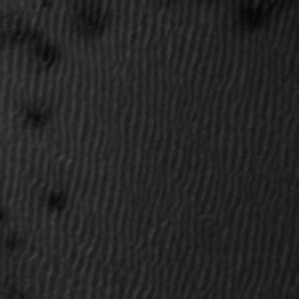
Label: frost